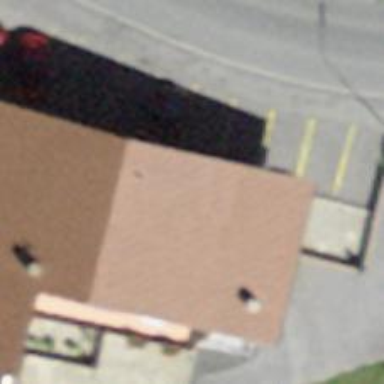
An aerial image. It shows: Convenience shop.